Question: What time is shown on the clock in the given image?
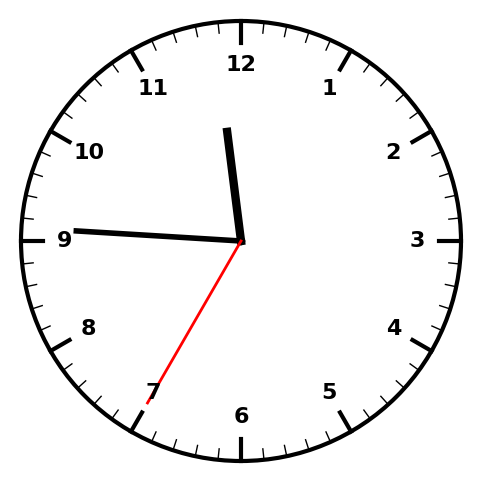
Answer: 11:45:35